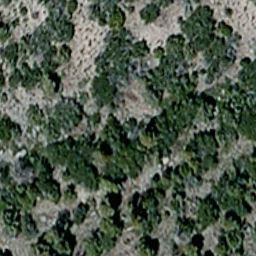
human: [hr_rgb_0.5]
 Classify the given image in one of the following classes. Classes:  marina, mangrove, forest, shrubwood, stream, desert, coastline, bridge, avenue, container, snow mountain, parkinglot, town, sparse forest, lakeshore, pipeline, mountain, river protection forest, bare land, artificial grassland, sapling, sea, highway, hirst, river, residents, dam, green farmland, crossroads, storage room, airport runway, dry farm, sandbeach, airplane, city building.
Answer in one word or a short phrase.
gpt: sparse forest